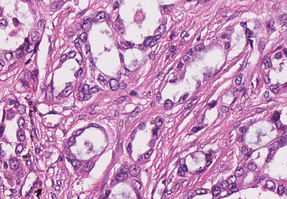
Tumor epithelial tissue: yes
Tumor-associated stroma tissue: yes
Normal tissue: no